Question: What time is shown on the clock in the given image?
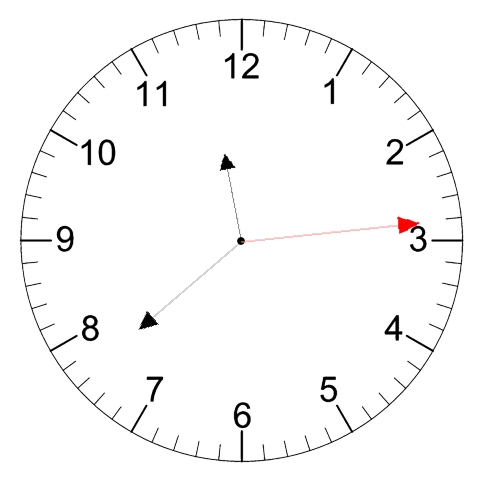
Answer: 11:38:14